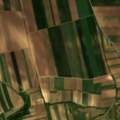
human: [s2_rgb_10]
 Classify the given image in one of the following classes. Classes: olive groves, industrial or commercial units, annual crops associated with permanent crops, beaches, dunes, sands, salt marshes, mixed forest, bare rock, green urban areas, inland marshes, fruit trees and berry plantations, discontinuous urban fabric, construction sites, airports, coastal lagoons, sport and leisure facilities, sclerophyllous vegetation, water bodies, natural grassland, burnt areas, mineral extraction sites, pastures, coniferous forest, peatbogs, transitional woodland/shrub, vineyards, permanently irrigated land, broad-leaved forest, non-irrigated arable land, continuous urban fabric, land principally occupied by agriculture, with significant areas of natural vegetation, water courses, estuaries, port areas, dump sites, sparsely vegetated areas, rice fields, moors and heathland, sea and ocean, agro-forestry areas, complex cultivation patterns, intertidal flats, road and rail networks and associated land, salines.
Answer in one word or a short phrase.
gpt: non-irrigated arable land, vineyards, land principally occupied by agriculture, with significant areas of natural vegetation